Question: I am facing a problem related "Cannot find table 0". Initially I have no idea to find the root problem of this exception. Then I came to know that this problem arose due to the error "Timeout Expired. The timeout period elapsed prior to completion of the operation or the server is not responding". (i.e) The execution of the Stored procedure in the SQL server 2005 takes time more than 3 seconds (default query timeout is 3 seconds). So I executed the same stored procedure with same parameters in SSMS (SQL Sever Management Studio). But it took only 1 second.
In the middle of time, we run the same source and SQL code in another server (Backup server). But there is no error. (i.e) The whole process (I have a do while loop which loops 40 times , consisting 4 for loops which loops approximately 60 times.Each time it will access 3 stored procedures) took 30 minutes in my system but in backup server only 3 minutes has been taken which means there is no timeout. But all the source are same. So now I came to an end that there is a technical issue involving.
'''
I tried the following things in my source.
* In Asp.net, I added the "SQLCommand Timeout = 0". But it is a failure.
* I used "SET ArithAbort ON" and "With Recompile". It is also a failure.
* Then I used "Parameter Sniffing". (i.e) I used local variables in stored procedures. But all went in a wrong direction.
The Ado.net code for accessing the stored procedure in asp.net is like the following:
Public Function retds1(ByVal SPName As String, ByVal conn As SqlConnection, Optional ByVal ParameterValues() As Object = Nothing) As DataSet
dconn = New SqlConnection(ConfigurationManager.ConnectionStrings("webriskpro").ConnectionString)
Try
sqlcmd = New SqlCommand
ds = New DataSet
If dconn.State = ConnectionState.Open Then dconn.Close()
sqlcmd = New SqlCommand(SPName, dconn)
sqlcmd.CommandType = CommandType.StoredProcedure
sqlcmd.CommandTimeout = 0
dconn.Open()
SqlCommandBuilder.DeriveParameters(sqlcmd)
If Not ParameterValues Is Nothing Then
For i As Integer = 1 To ParameterValues.Length
sqlcmd.Parameters(i).Value = ParameterValues(i - 1)
Next
End If
da = New SqlDataAdapter(sqlcmd)
da.SelectCommand.CommandTimeout = 0
da.Fill(ds)
Catch ex As Exception
send_prj_err2mail(ex, SPName, "")
Finally
dconn.Close()
End Try
Return ds
End Function
'''

Hope you guys understood my problem. Please get me back with some ideas!!
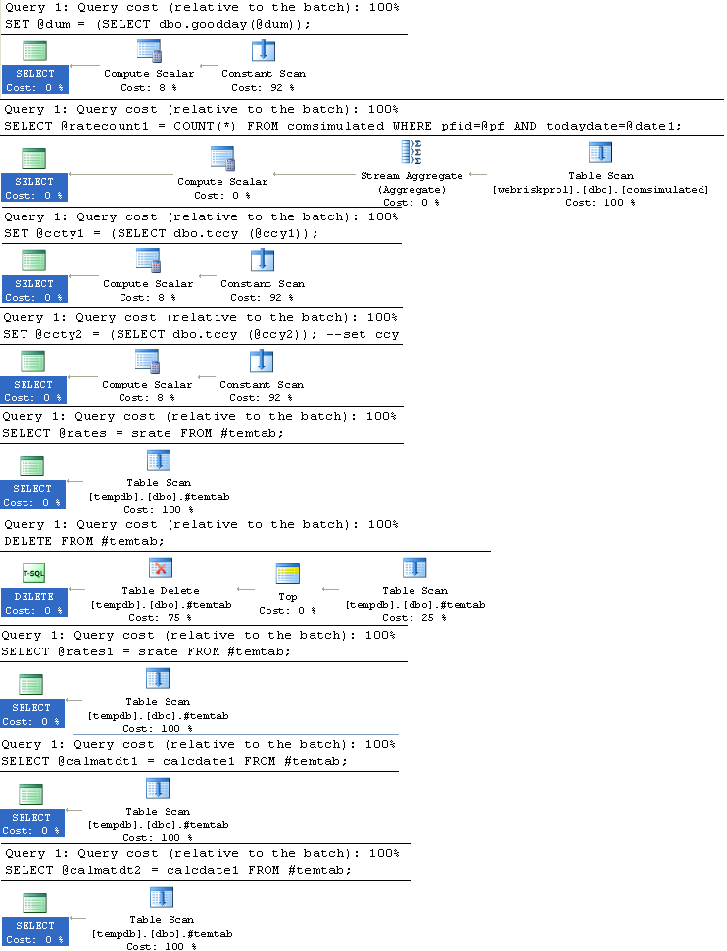
Answer: I think the exception is because of the connection opening time.
You need to specify the for the connection or delete the pooling=false from the connection string.
Give like this,
'''
<add name="db1" connectionString="Data Source=your server;Initial Catalog=dbname;User ID=sa;Password=*****;connection timeout=600;"/>
'''
The default size of the pooling is 100. If you would like to change you then you can.
Since in the backup server there will be no applications running, the speed of the system will be high and there will be no interrupts.
But in your local system, you might have worked on some other applications.So that could be one of the reason. The next time when you run, close all the opened application then check in the sql profiler.
Since the same code is working fine in the backup server, i dont think the loops(60*40 times) will not be the reason for slowing down.
Best of luck!!